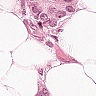
Metastatic tissue present: yes